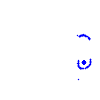
Particle: pion